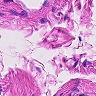
Metastatic tissue present: no